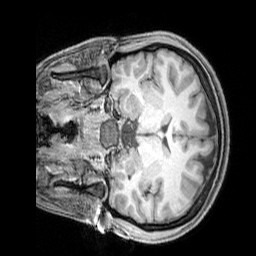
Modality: T1w
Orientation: coronal
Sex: female
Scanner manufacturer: siemens
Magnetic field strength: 3 T
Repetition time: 2.3 s
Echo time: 0.00226 s